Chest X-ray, AP view. Patient: 26 years old, sex M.
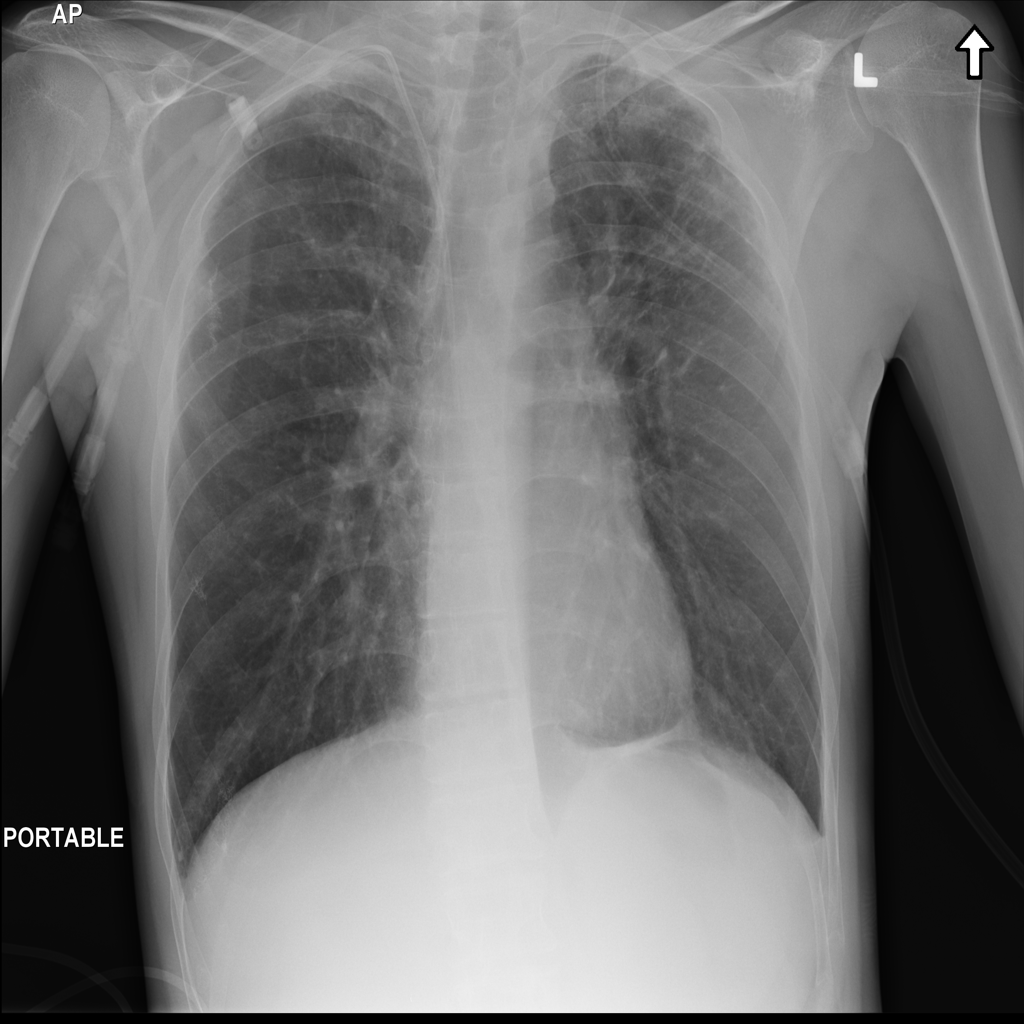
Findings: Fibrosis, Nodule